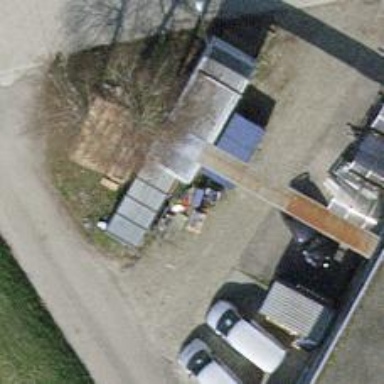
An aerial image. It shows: Waste disposal facility.